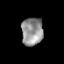
Tissue: prostate
Cell type: Fibroblasts
Senescence score: 0.8098
Nuclear area (px): 597
Mean DAPI intensity: 144.503